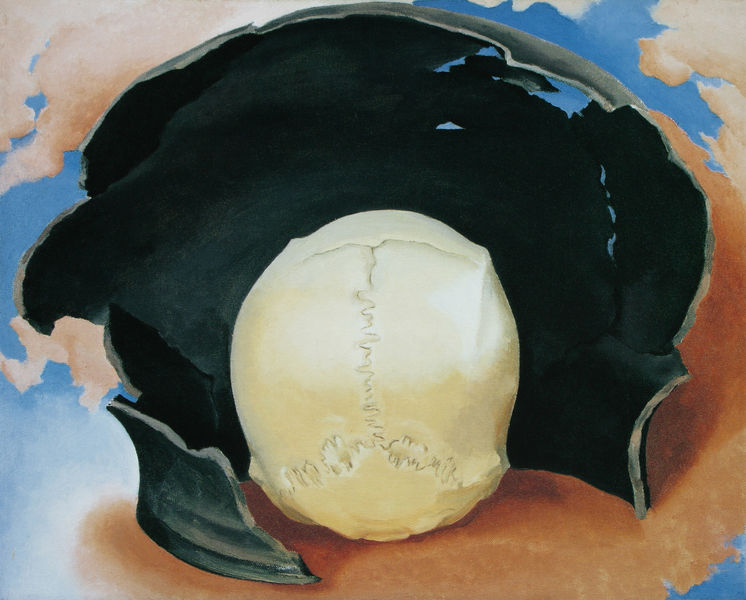
Titel: Es war ein Mann und ein Topf
Künstler: Georgia O'Keeffe
Standort: Sacramento (Kalifornien)
Institution: The Crocker Art Museum
Schlagwörter: blau, himmel, kopf, schatten, weiß, wolken, braun, licht, orange, schwarz, ball, schale, schädel, erde, keramik, krug, sprung, abstrakt, modern, risse, naht, surrealismus, gefäss, kugel, schädeldecke, totenkopf, landkarte, totenschädel, welt, planet, scherbe, hülle, keeffe, o'eeffe, o´keeffe, georgia o'eeffe, beschützt die erde, fontanelle, gehirnschale, gen 2,15, schalung, schädelei